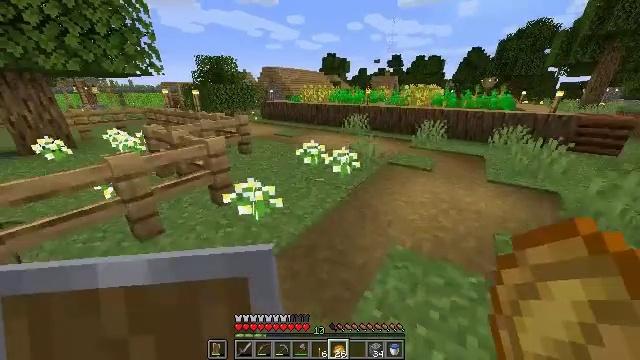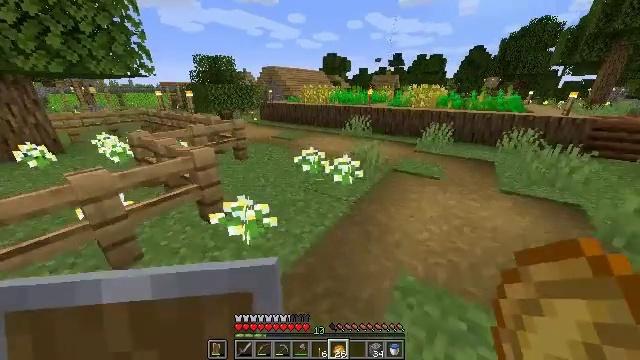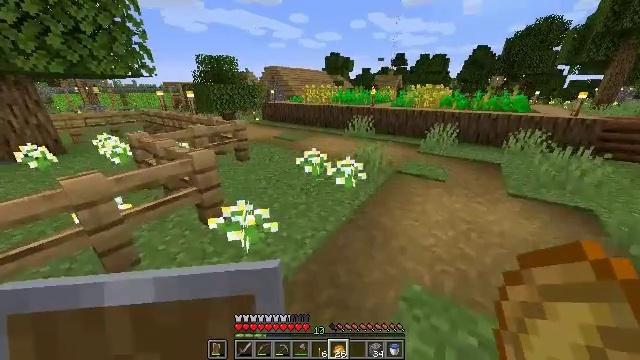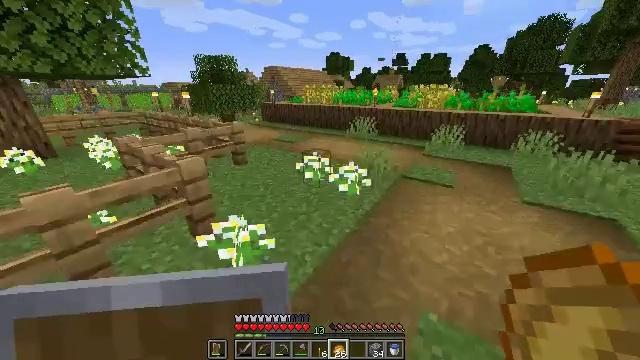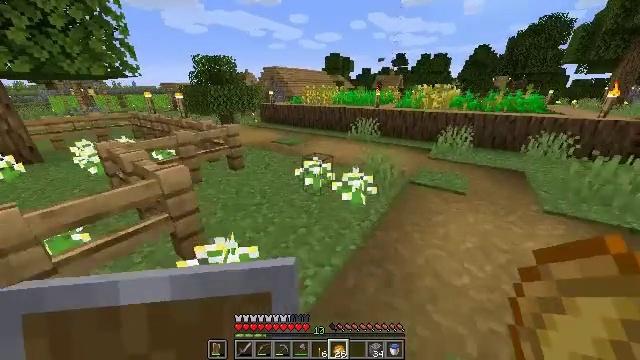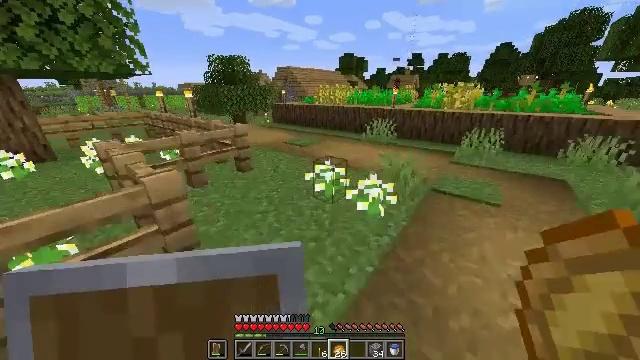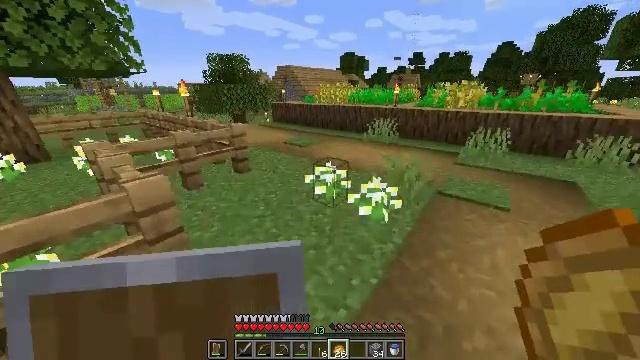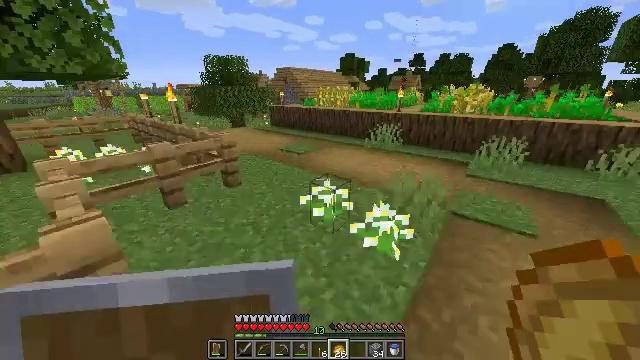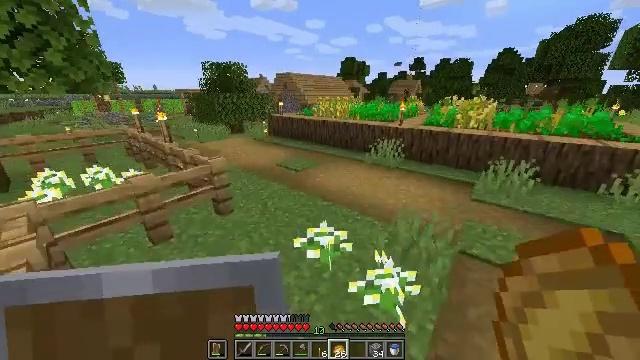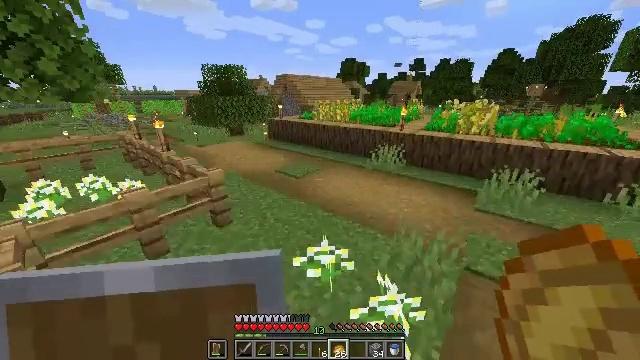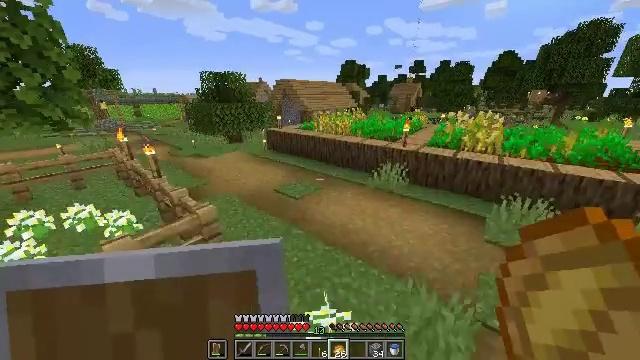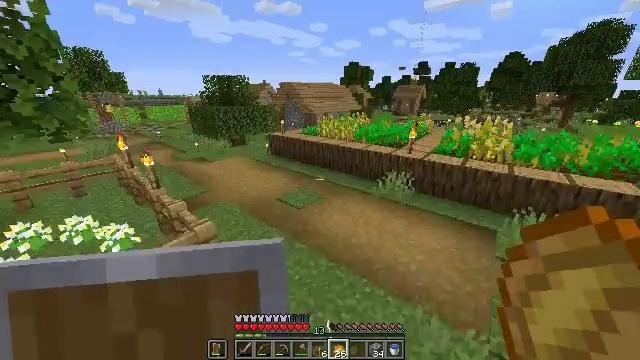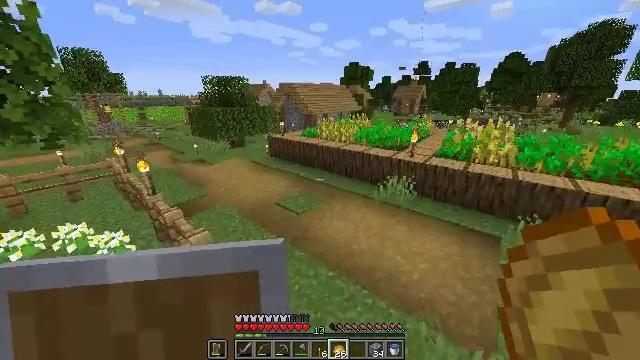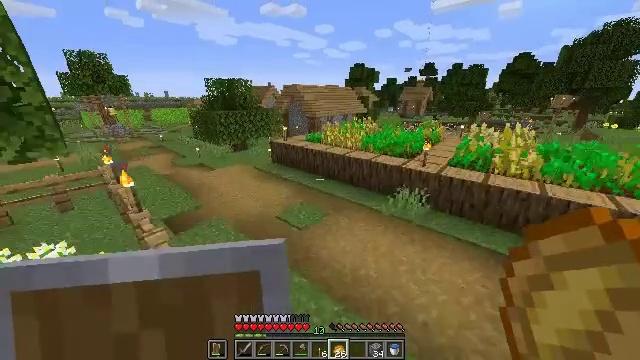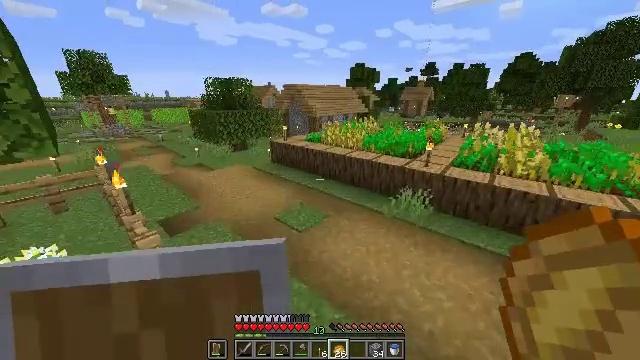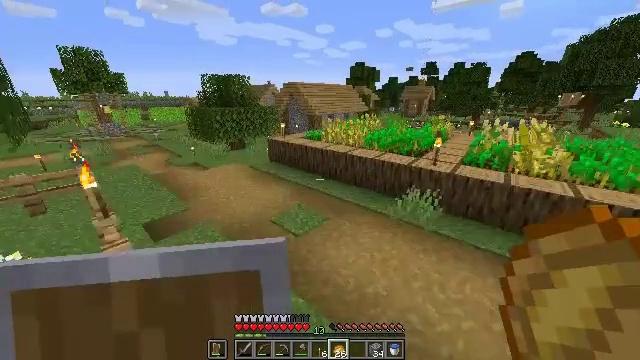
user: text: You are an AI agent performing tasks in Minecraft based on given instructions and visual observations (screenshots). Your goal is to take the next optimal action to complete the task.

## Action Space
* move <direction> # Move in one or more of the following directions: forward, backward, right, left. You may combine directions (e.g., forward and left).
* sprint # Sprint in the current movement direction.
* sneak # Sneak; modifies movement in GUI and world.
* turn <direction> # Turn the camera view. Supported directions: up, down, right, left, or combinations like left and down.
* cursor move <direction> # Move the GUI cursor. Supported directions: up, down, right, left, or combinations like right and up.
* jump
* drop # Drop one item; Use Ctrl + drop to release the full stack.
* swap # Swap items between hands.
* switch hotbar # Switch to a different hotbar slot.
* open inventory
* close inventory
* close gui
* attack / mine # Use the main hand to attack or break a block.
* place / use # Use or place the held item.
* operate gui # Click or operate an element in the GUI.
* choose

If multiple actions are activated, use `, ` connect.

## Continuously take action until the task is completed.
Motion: motion action
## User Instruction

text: Reuse the anvil by mining it.
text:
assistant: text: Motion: move forward
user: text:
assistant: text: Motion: move forward
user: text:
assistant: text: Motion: move forward
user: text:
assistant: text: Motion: move forward
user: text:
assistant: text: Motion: move forward, turn left
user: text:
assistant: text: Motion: move forward
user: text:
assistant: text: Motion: move forward
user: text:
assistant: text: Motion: move forward, jump
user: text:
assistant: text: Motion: move forward, jump
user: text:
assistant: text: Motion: move forward, jump
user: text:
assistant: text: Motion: move forward
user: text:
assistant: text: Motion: move forward
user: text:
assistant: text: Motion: move forward, turn left
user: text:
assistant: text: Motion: move forward
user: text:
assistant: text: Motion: move forward
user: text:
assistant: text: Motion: move forward
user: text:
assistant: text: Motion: move forward
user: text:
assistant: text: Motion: move forward, turn left and up
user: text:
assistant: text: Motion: move forward
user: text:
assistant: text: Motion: move forward, turn left and up
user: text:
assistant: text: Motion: move forward, turn left and up
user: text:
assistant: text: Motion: move forward, turn left
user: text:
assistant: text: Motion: move forward
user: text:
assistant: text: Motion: move forward
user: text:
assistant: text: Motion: move forward
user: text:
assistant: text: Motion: move forward
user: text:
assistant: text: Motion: move forward
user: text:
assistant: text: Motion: move forward, turn left
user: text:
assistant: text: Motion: move forward, turn left
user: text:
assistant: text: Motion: move forward